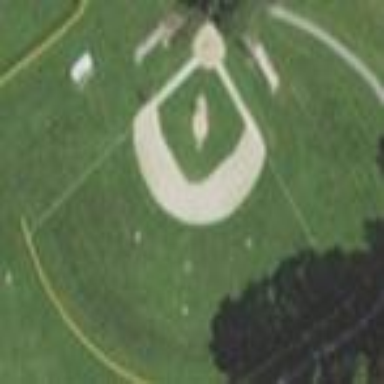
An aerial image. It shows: Baseball pitch for leisure and sports activities.